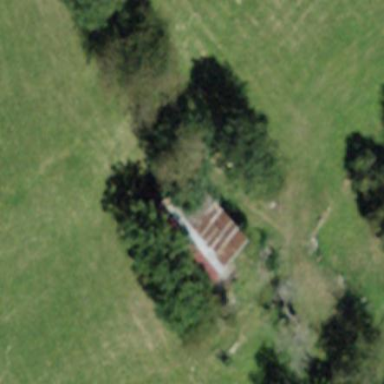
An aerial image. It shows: Shed building.